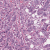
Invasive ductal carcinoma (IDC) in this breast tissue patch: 1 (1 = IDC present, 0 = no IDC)